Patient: sex M, age 48
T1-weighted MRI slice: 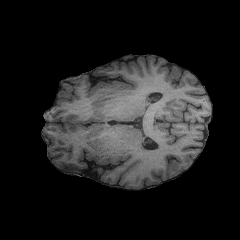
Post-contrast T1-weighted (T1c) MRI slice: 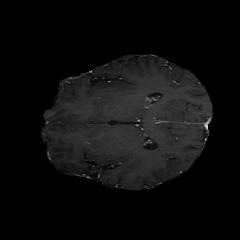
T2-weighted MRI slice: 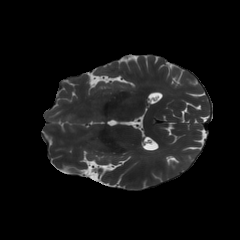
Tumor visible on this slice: no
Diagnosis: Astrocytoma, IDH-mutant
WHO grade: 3